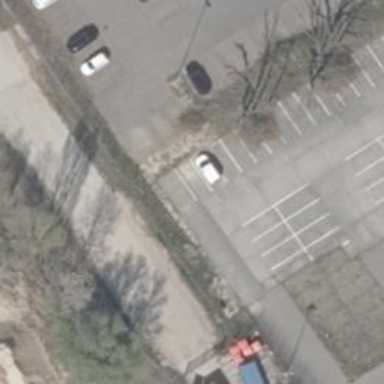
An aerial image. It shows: Parking aisle designed for service vehicles.